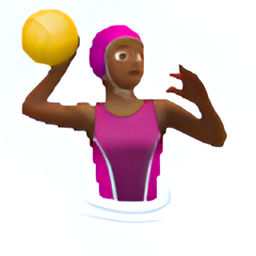
Name: woman playing water polo type 5
Emoji: 🤽🏾‍♀️
Group: People & Body
Sub-group: person-sport